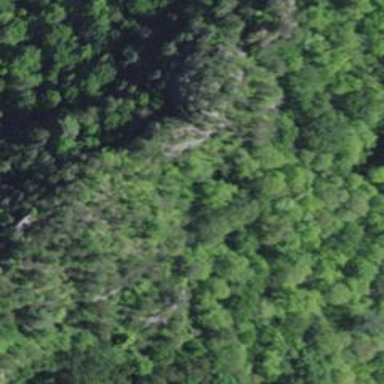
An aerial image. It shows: Craggy cliff ideal for climbing.